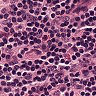
Metastatic tissue present: no